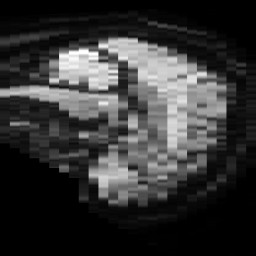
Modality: TRACE
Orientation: sagittal
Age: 53
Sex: male
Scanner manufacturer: philips
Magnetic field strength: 3 T
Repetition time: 4.104 s
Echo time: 0.06119 s